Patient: sex F, age 54
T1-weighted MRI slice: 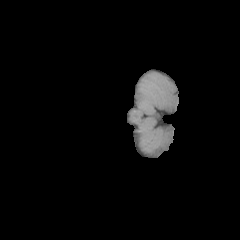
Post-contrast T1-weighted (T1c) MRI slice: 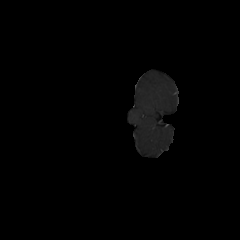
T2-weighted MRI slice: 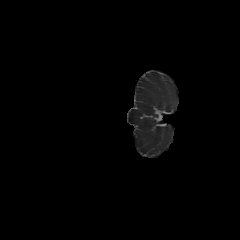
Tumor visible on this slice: no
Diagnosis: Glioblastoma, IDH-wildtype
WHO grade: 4